Question: How can I add new tab in -> ->
position is showing in below image in red section.

I was trying to add this by adding new element in Development -> Modules -> user interface section.
but not getting module name for this section.
Any help is appreciate.
Thanks
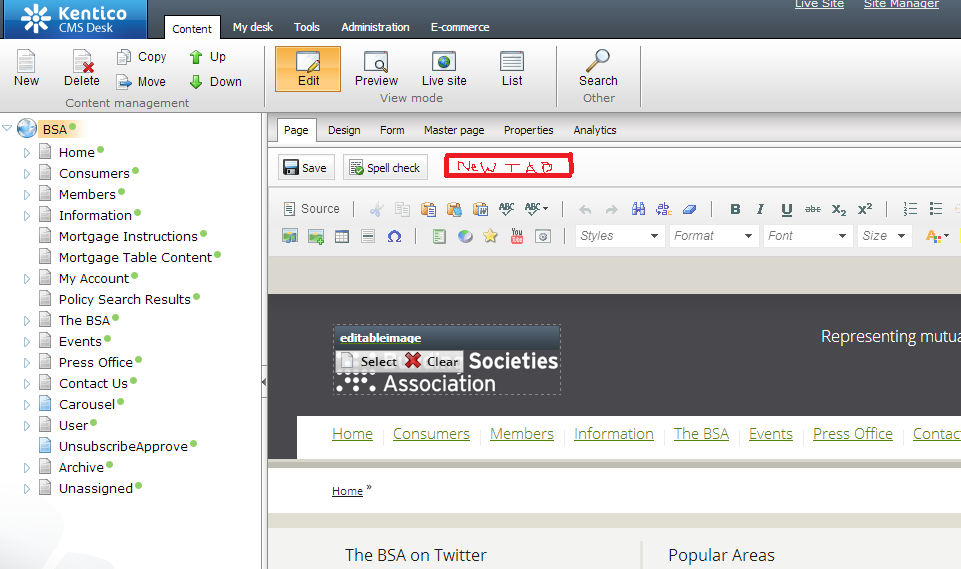
Answer: I will presume you are using Kentico CMS v7. (The situation is different in v6.)
If I understand it correctly you want to add one more level of tabs UNDER Page tab. It is possible although I strongly don't recommend it. I would rather add a tab NEXT to Page, Design etc. by simply adding UI element CMSSitemanager->Development->Modules->Content->User Interface->Content->View mode->Edit. But if you want answer to you question I will provide you with it :) You will need to customize logic in
'''
CMSDeskPage.GetDocumentPageUrlInternal(...)
'''
The code file is located at CMSSolution\UIControls\Pages\CMSDesk\CMSDeskPage.cs
There is a switch with case "edit" - this is the place determining which page will be displayed under the Page tab. You will have to create one more layer of pages (frameset with tabs and content). You will also have to create JavaScript layer to ensure proper communication between frames. (Scripts I'm talking about are: tree.js, contenteditframeset.js, content.js, splitview.js).
Once again - use the UI Elements version mentioned above :)